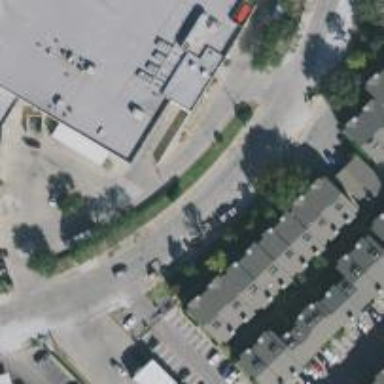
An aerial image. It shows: Tertiary road with separate sidewalk.